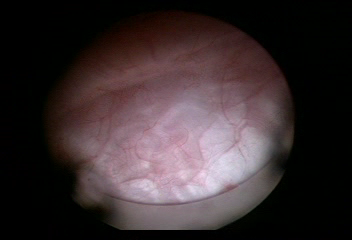
Modality: WLC
Class: Normal mucosa
Bladder cancer association: No